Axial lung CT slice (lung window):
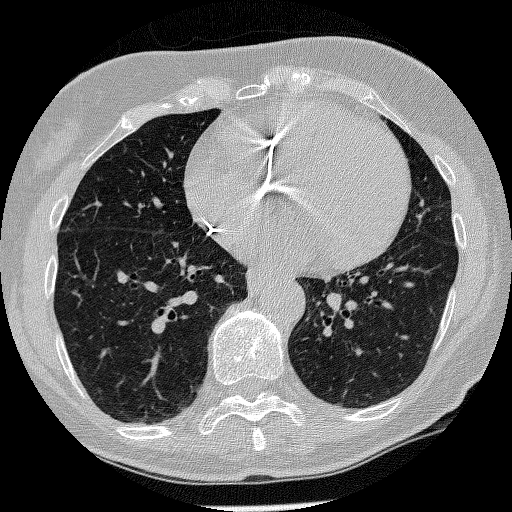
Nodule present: no